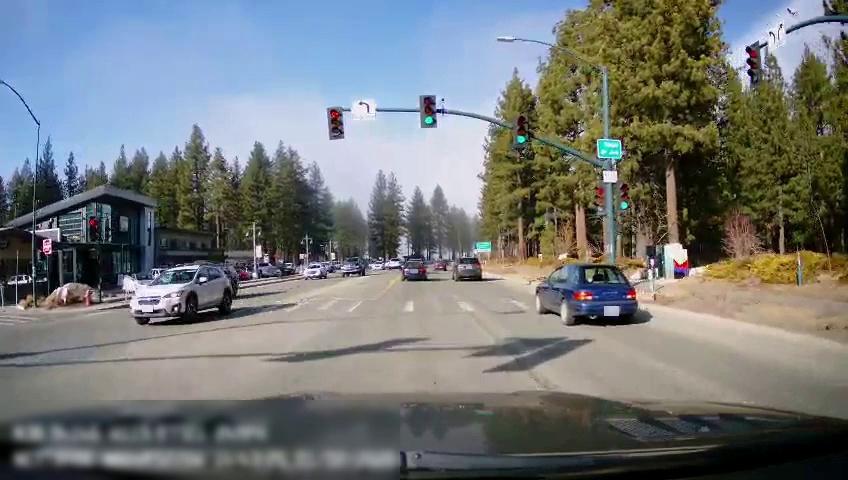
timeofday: Day
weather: Sunny
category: Drivable Space
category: Vehicles | SUV
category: Vehicles | Car
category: Vehicles | Car
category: Vehicles | Car
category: Vehicles | SUV
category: Vehicles | Car
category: Vehicles | SUV
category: Vehicles | Car
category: Vehicles | Car
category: Vehicles | Truck
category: Vehicles | Car
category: Vehicles | Car
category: Vehicles | Car
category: Vehicles | SUV
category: Vehicles | Car
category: Traffic | Signs
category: Traffic | Signs
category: Traffic | Lights
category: Traffic | Lights
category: Traffic | Lights
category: Traffic | Lights
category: Traffic | Lights
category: Traffic | Signs
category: Traffic | Lights
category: Traffic | Lights
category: Traffic | Lights
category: Traffic | Signs